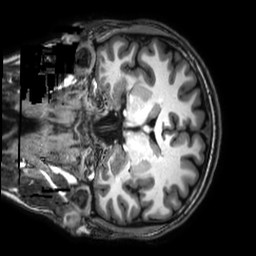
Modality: T1w
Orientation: coronal
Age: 24
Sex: male
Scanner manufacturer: philips
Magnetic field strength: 3 T
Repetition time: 0.008089 s
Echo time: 0.003698 s